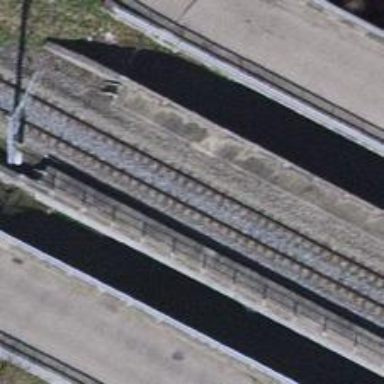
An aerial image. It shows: Bridge over electrified railway with contact line.